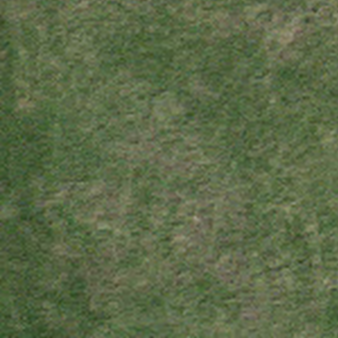
Label: other